Here is a 2-D grayscale rendering of raw bearing vibration samples (signal-to-image). Classify the bearing condition as one of: normal, inner_race, outer_race, ball.
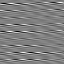
Answer: outer_race